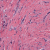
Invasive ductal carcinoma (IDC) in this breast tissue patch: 1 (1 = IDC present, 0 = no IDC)